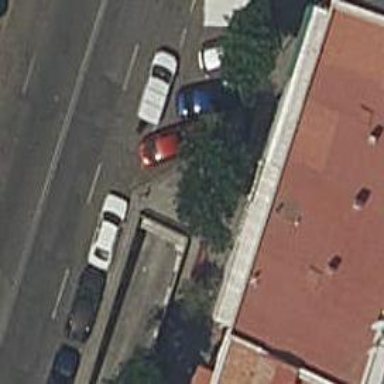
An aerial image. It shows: Parking area.